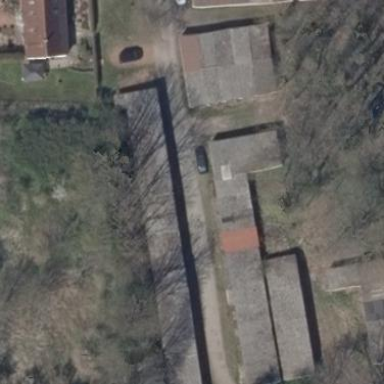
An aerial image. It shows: Group of garages.